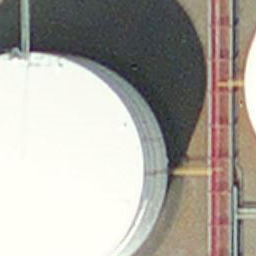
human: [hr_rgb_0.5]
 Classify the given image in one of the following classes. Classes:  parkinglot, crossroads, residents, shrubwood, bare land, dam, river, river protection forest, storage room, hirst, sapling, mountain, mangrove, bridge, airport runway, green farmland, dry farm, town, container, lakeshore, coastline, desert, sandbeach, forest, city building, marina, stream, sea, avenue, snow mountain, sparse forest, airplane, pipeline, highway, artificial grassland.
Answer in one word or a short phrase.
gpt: storage room